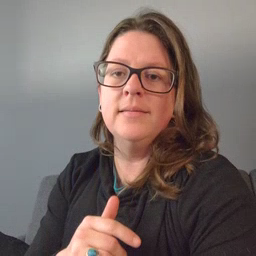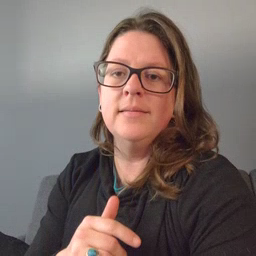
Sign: airplane